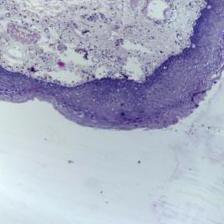
Diagnosis: Normal